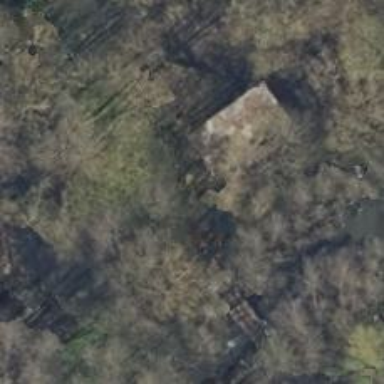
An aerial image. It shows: View of historic ruins.